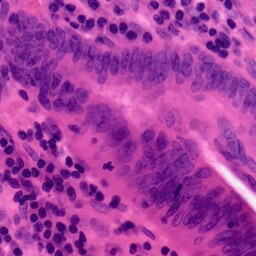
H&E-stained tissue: Colon